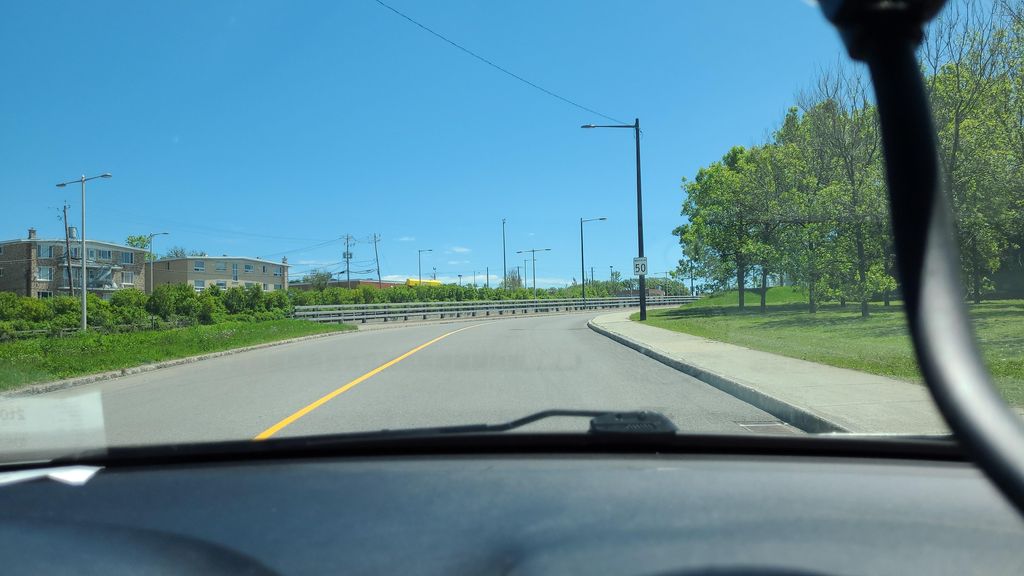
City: quebec_city